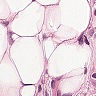
Metastatic tissue present: yes